Field crop: tomato
Growth stage: 2
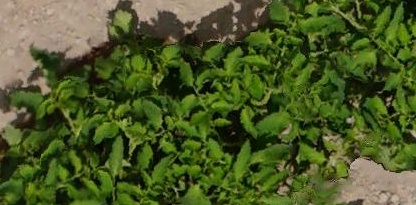
Species: tomato